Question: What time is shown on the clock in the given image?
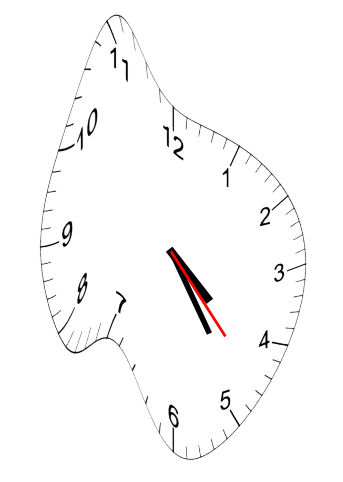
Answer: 04:24:23